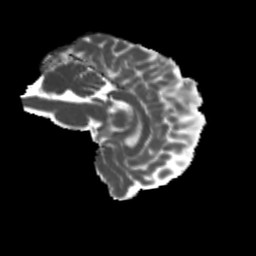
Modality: MD
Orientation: sagittal
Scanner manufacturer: siemens
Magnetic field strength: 3 T
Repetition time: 4 s
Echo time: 0.0594 s